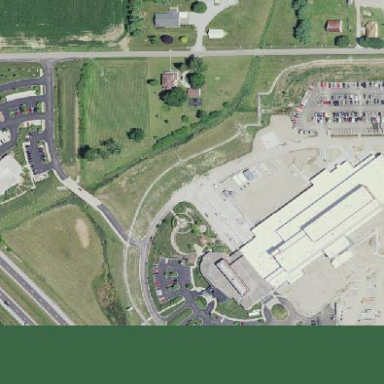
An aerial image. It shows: Medical building.